Field crop: tomato
Growth stage: 1
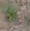
Species: solanum